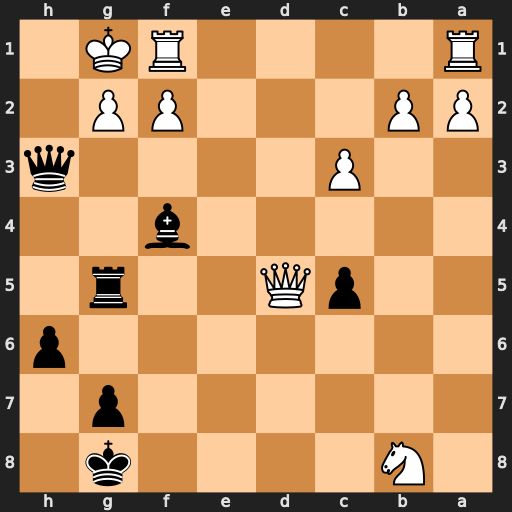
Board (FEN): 1N4k1/6p1/7p/2pQ2r1/5b2/2P4q/PP3PP1/R4RK1
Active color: b
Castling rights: -
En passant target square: -
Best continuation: Kh8 Rfd1 Qh2+ Kf1 Rxd5